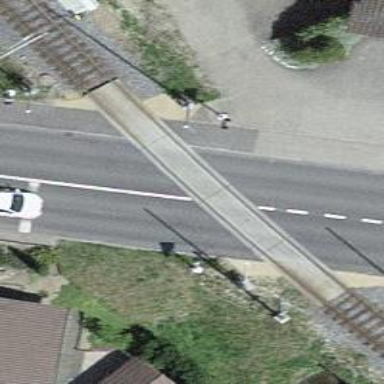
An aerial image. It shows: Level crossing along the railway.